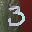
Label: 3